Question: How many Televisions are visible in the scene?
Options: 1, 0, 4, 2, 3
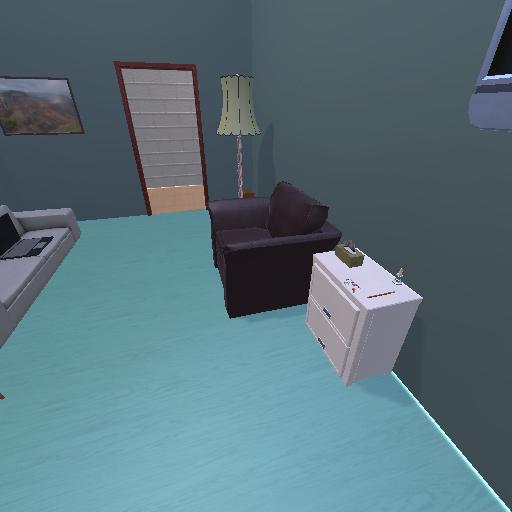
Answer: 1